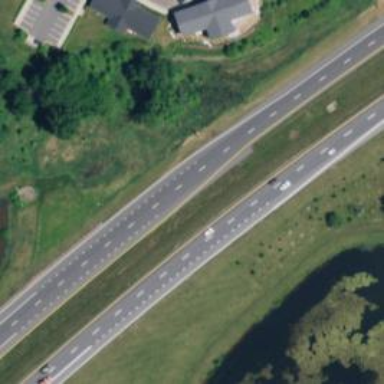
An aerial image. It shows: Asphalt trunk highway which is also expressway.